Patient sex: M
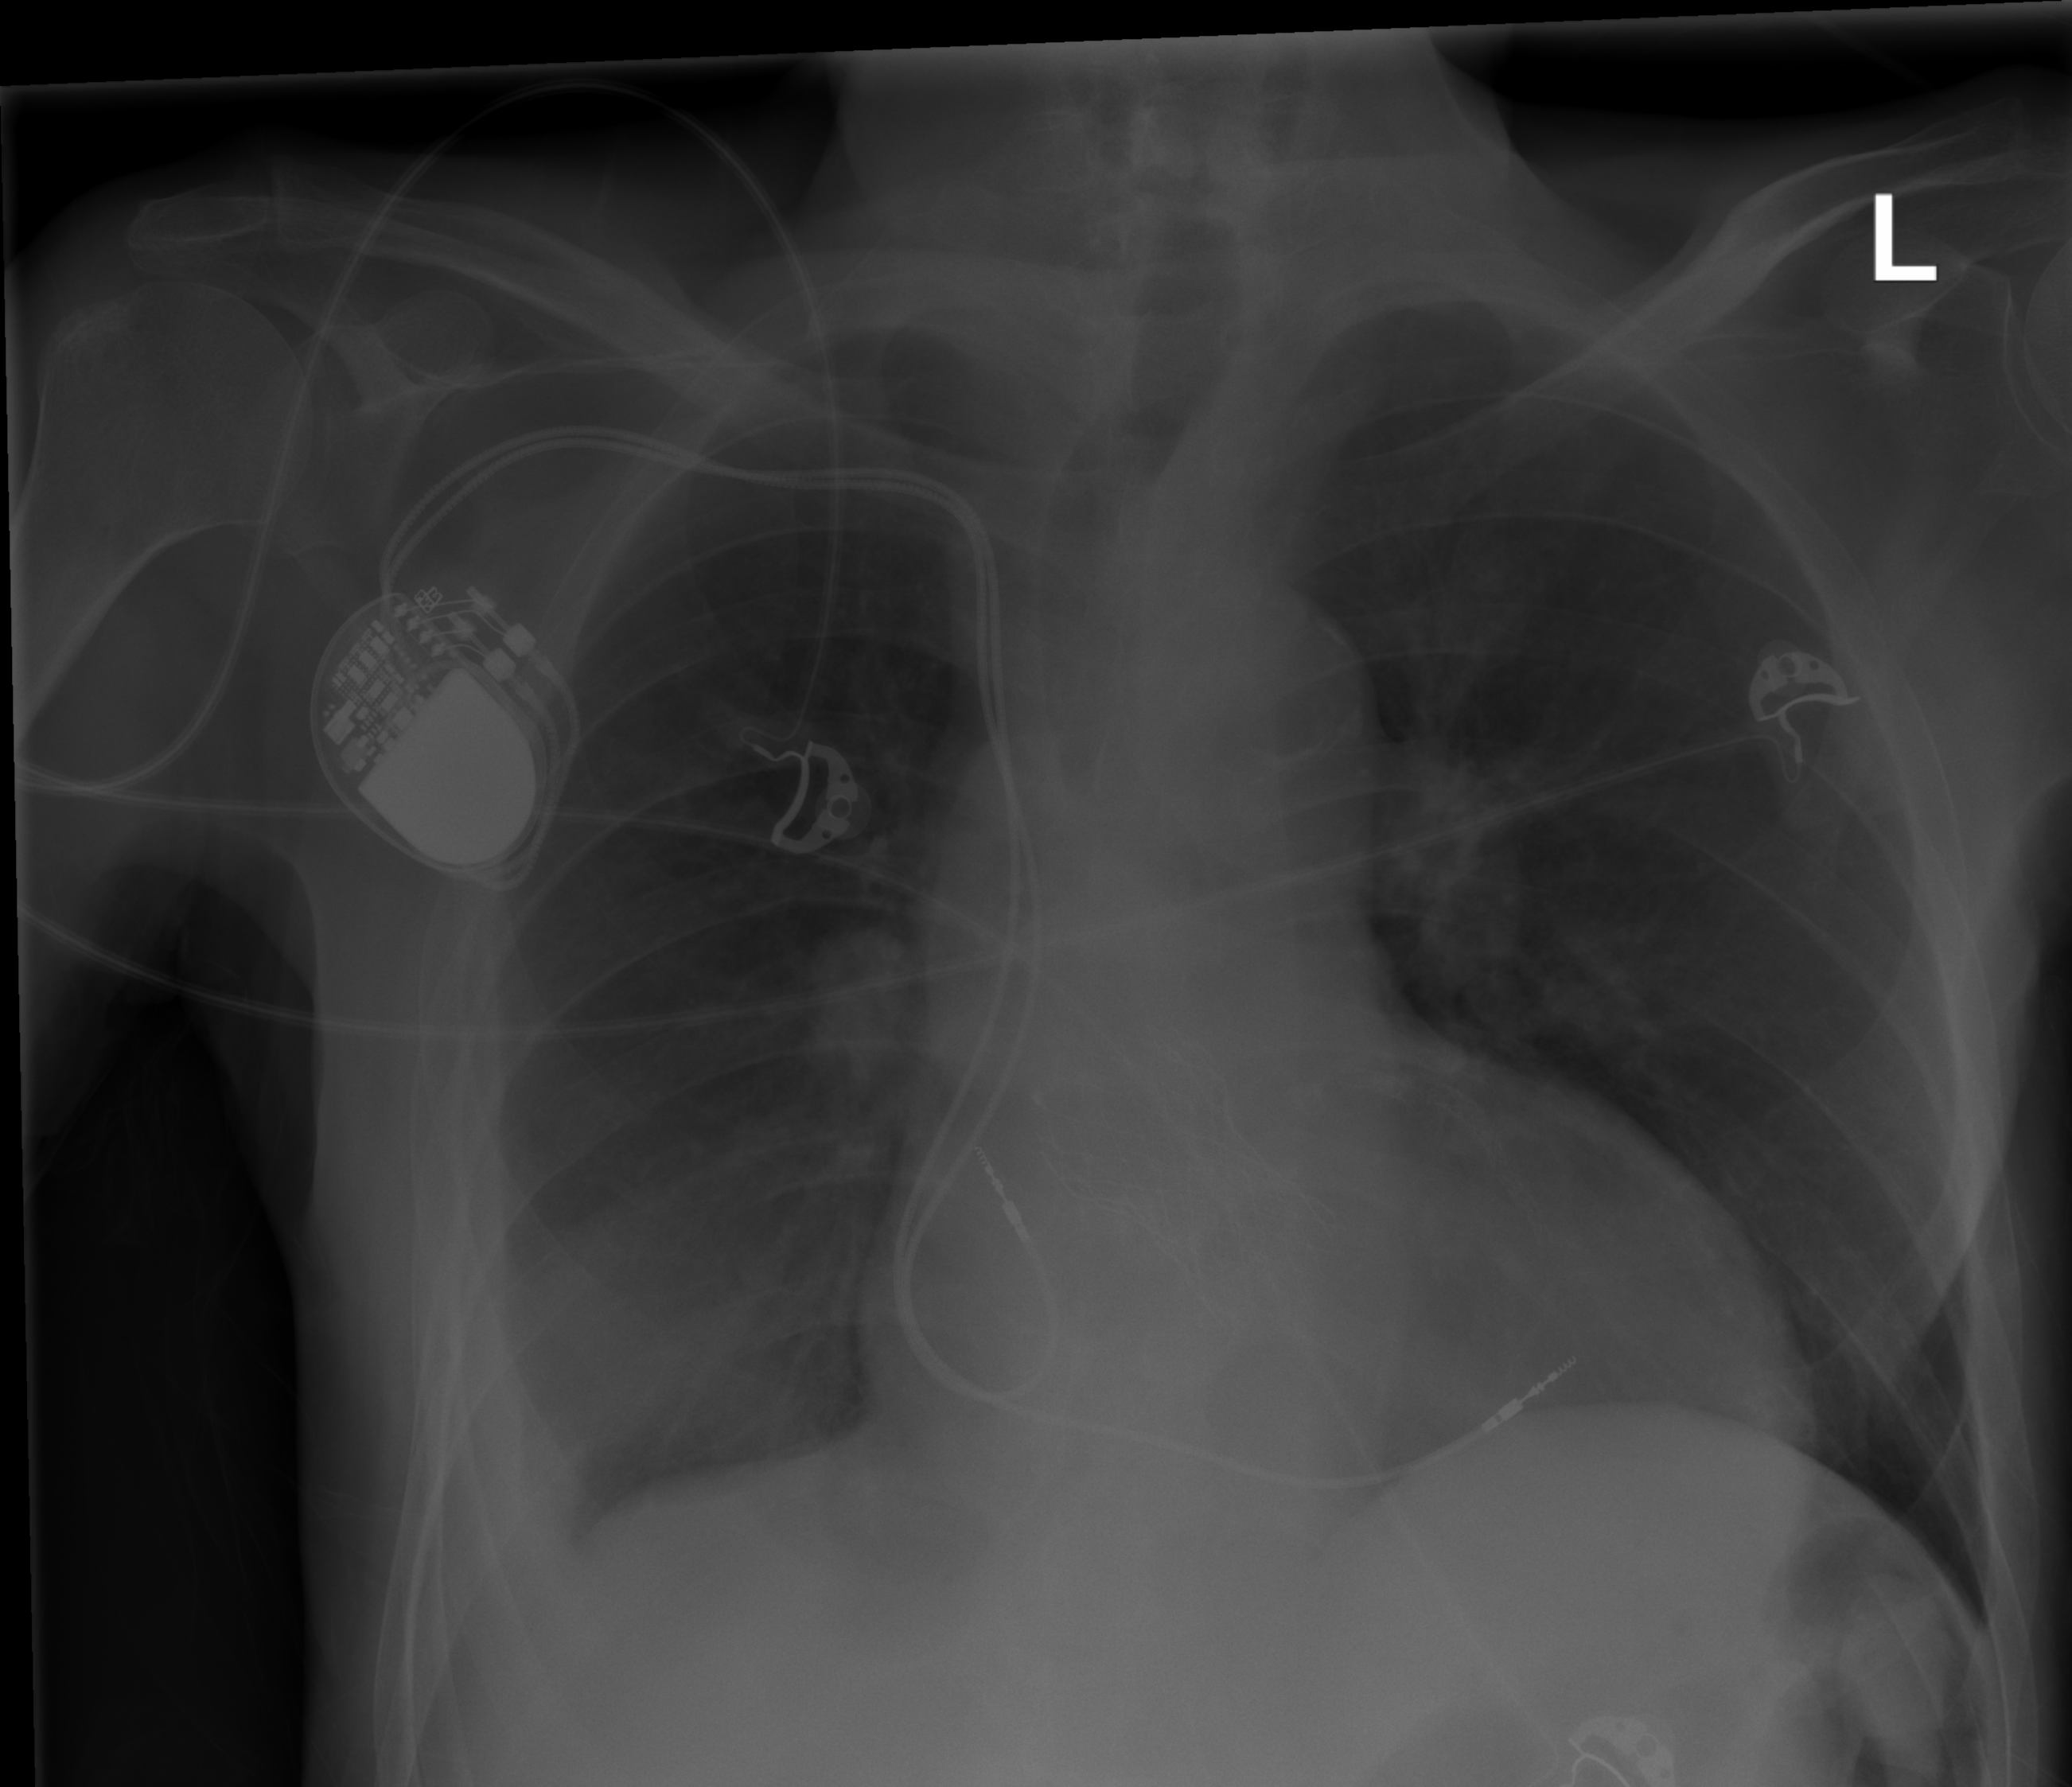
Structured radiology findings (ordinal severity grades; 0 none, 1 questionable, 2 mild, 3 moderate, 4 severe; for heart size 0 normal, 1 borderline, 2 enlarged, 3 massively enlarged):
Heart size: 2
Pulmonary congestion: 0
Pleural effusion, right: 2
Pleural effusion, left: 0
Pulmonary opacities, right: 0
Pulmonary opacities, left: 0
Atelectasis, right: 2
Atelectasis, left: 0